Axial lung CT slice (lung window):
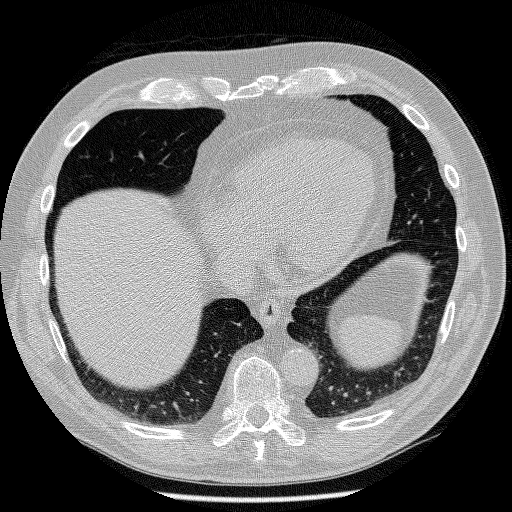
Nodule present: no